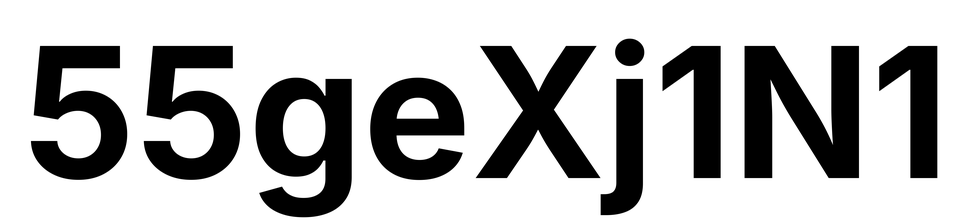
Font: Inter_Bold